Question: I have the latest version of Xcode (4.3.2) and have set 'Deployment Target' to 4.0. But there is not iOS 4.0 simulator only 4.3 and above.

Is there an easy way to install iOS 4.0 Simulator in Xcode?
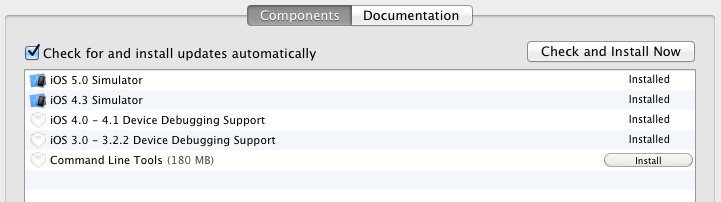
Answer: Apple has stopped supporting devices running operating system previous to iOS 4.3 in their Xcode 4.3.2 SDK. So for that you might need to install the previous SDK of Xcode